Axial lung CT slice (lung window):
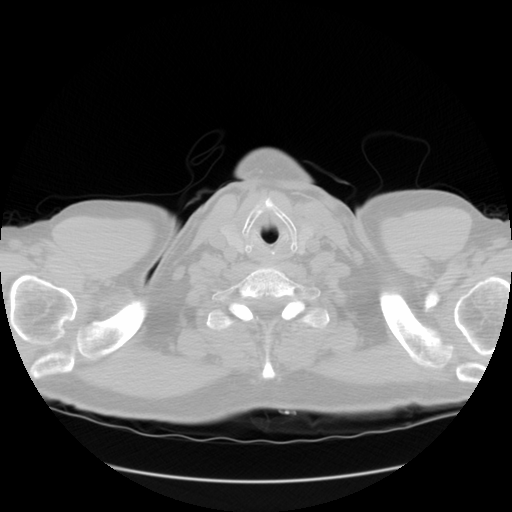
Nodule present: no